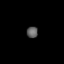
Tissue: lung
Cell type: Endothelial cells
Senescence score: 0.657
Nuclear area (px): 125
Mean DAPI intensity: 94.216